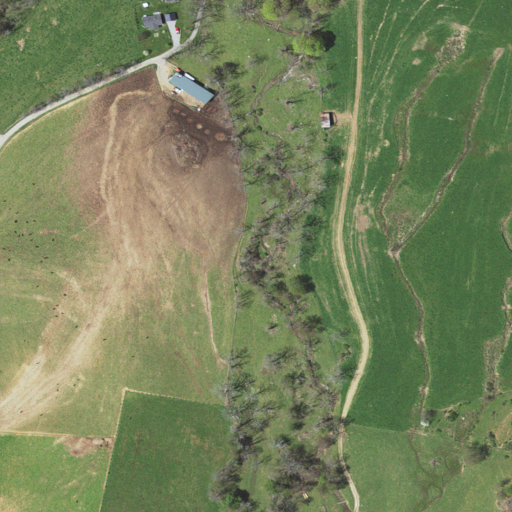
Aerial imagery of valley in Virginia named Phillips Hollow containing pasture, open development, deciduous forest, shrub, and low intensity development